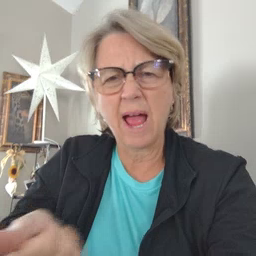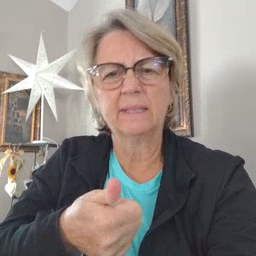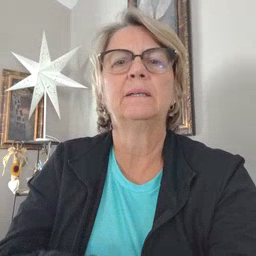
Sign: hide